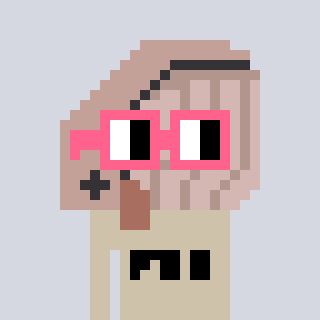
a pixel art character with square pink glasses, a whale-shaped head and a bege-colored body on a cool background